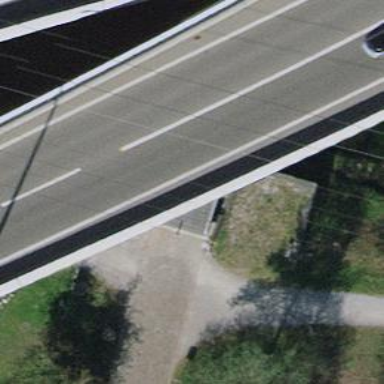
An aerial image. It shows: Bollard.